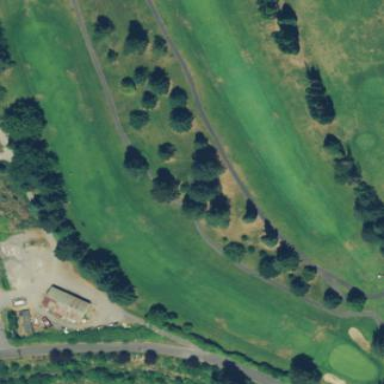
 specifically mown fairway on golf course."